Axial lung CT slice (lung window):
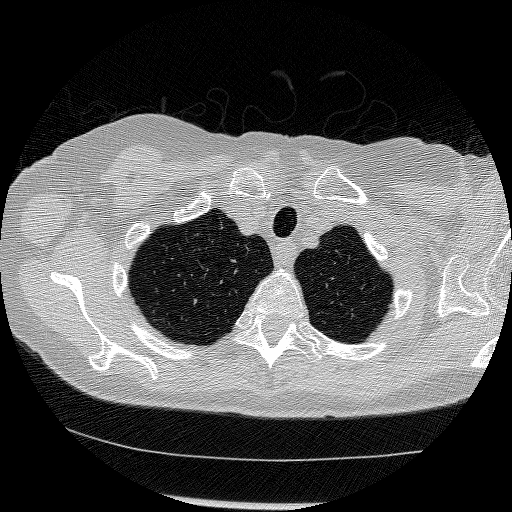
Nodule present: no